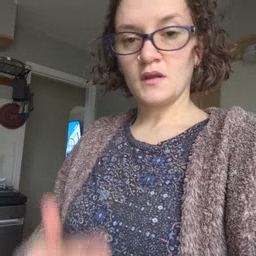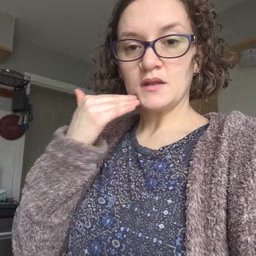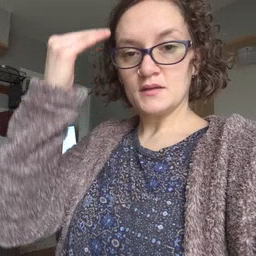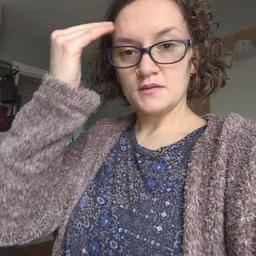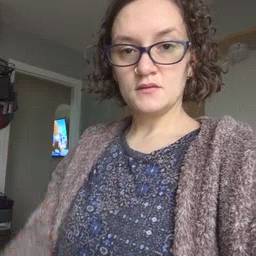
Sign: head